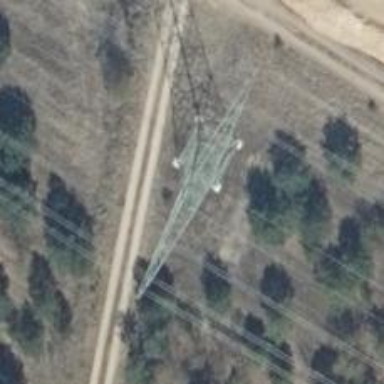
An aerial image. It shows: Power tower.